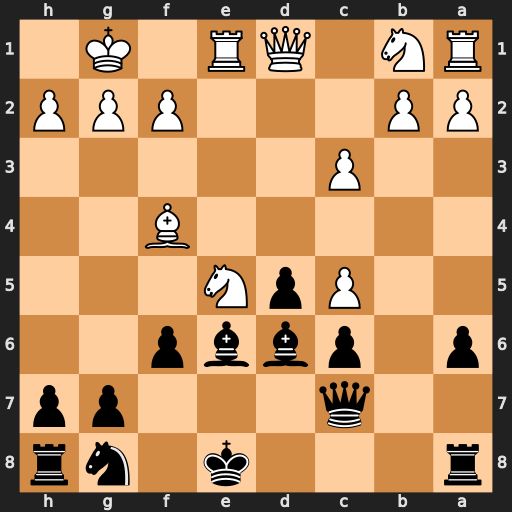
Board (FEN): r3k1nr/2q3pp/p1pbbp2/2PpN3/5B2/2P5/PP3PPP/RN1QR1K1
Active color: b
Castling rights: kq
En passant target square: -
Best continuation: Bxe5 Bxe5 fxe5